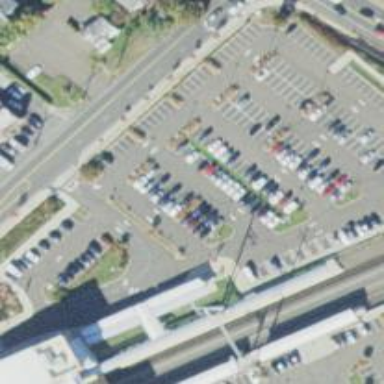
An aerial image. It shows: Parking area.